Question: I have been trying to make a small function to determine grades from a set of ranges stored in a MySQL database i.e A is between 80 and 100,A- is between 74 and 79 and so on. Am using PDO and prepared statements. However PDO does not give me the result. Could someone please help me resolve this.Below is the table preview

'''
<?php
include("./inc/db.php");
//i have set PDO attribute to ERRMODE_EXCEPTION in the connection file
//this code has failed to work
$mark = 85;
try{
$pk = $db->prepare("SELECT * FROM grading WHERE ? BETWEEN min AND max");
$pk->bindParam(1,$mark);
$pk->execute();
$ind=$pk->fetch(PDO::FETCH_ASSOC);
echo $ind['grade'];
} catch(PDOexception $f) {
echo $f->getMessage();
}
//however when i try this it displays the grade. whats wrong with the previous code?
try{
$pk = $db->prepare("SELECT * FROM grading WHERE 85 BETWEEN min AND max");
$pk->execute();
$ind=$pk->fetch(PDO::FETCH_ASSOC);
echo $ind['grade'];
} catch(PDOexception $f) {
echo $f->getMessage();
}
?>
'''
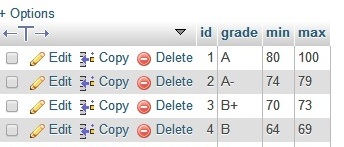
Answer: Try adjusting the logic a little. Just like Phoenix Wright, sometimes all it takes it flipping things around to solve them:
'''
$pk = $db->prepare("SELECT 'grade' FROM 'grading' WHERE ? BETWEEN 'min' and 'max'");
$pk->execute(array($mark));
$ind = $pk->fetch(PDO::FETCH_ASSOC);
echo $ind['grade'];
'''
Using a value as the first operand for 'BETWEEN' and 'IN' is not something many people would think of, yet it's so powerful ;)
---
More importantly (and thanks to Fred -ii- for accidentally helping me realise), 'min' and 'max' are function names. If you want to use them as column names, you wrap them in backticks, as I have done in my code above.
As a general rule, you should put backticks around your table and column names. Not doing so is akin to writing '$foo = bar;' in PHP. Sure, it'll , but if 'bar' happens to be a constant or function name then all hell breaks loose.